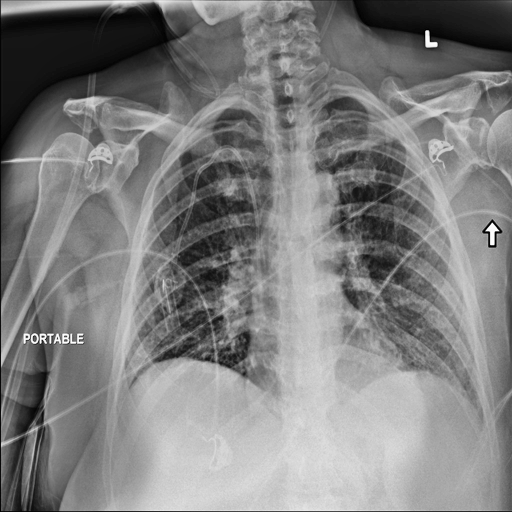
Finding: NORMAL